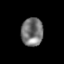
Tissue: lung
Cell type: Myeloid cells
Senescence score: 0.2236
Nuclear area (px): 608
Mean DAPI intensity: 117.612